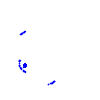
Particle: proton